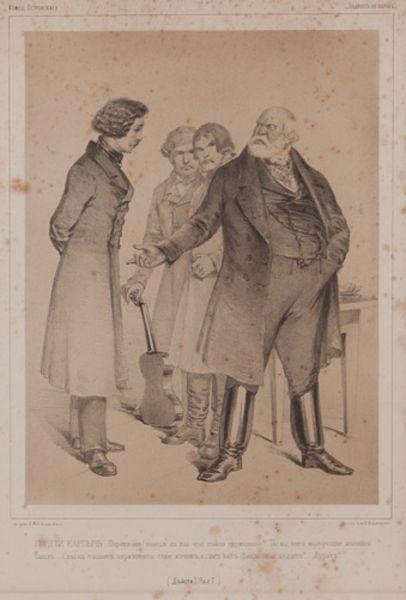
Titel: Scene from Ostrovskii's play Poverty is No Crime, Scene from Ostrovskii's play Poverty is No Crime
Künstler: Petr Mikhailovich Boklevskii
Standort: Amherst (Massachusetts, USA)
Institution: Mead Art Museum, Amherst College
Schlagwörter: argue, fight, hands, men, white, black, conversation, hair, lady, nose, old, table, talk, talking, woman, picture, print, brown, hand, fighting, man, orange, young, feet, drawing, paper, black and white, frame, coat, mouth, coats, illustration, line, beard, boots, curls, desk, jacket, photo, suits, main, music, antique, ink, bald, pants, pocket, shoes, watch, musician, pencil, legs, lines, book, cane, shade, four, trousers, gesture, page, shirt, contraposto, standing, anger, angry, russian, text, bold, moustache, sepia, dessin, guitar, spots, violin, fat, chain, beards, graphite, arguing, androgynous, violen, tabel, old fat man, old book, stains, sepia tone, stained, lesson, commanding, commandingg, femme, aged, violine, concern, scorn, nigger, water damage, hand gestures, rage, oxidation, botte, mad, yelling, shoees, fightin, oants, livre, homme, enerve, aristocrate, pantalon, bottes, violon, cepia